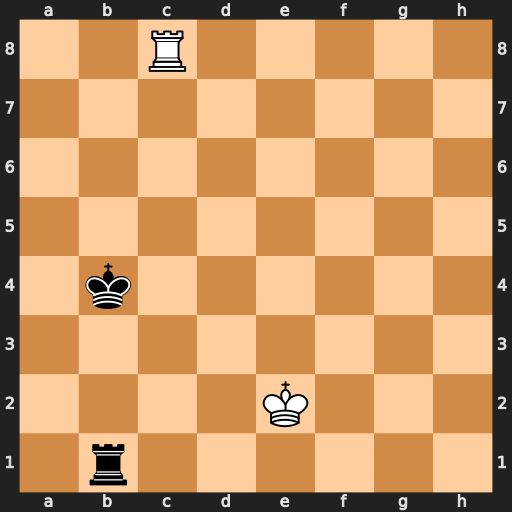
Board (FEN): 2R5/8/8/8/1k6/8/4K3/1r6
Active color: w
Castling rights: -
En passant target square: -
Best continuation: Rb8+ Kc4 Rxb1